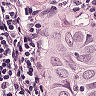
Metastatic tissue present: yes